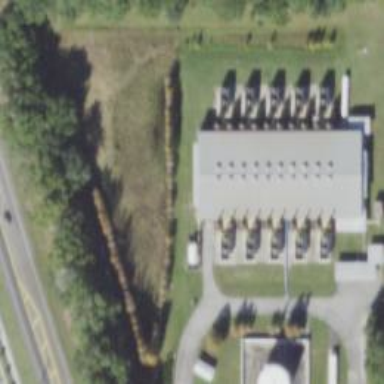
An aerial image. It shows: Generator for power supply.